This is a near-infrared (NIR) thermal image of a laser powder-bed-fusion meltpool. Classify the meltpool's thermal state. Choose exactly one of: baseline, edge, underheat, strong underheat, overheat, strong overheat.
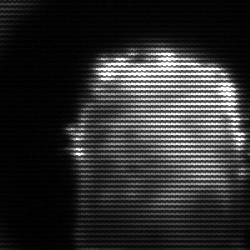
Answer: baseline